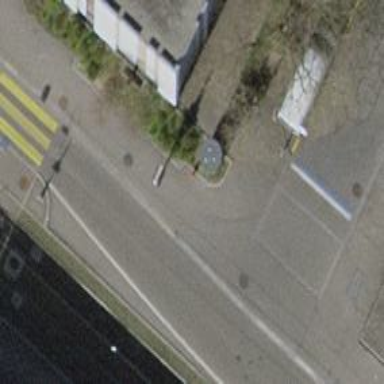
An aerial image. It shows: Advertising column.